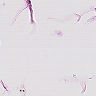
Metastatic tissue present: no